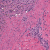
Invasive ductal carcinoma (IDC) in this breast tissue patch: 0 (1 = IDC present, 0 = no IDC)